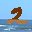
Label: 2